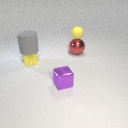
large red metal sphere to the right of small purple metal cube